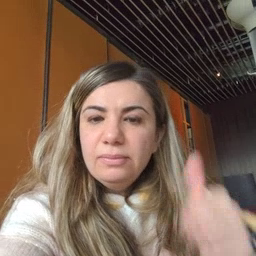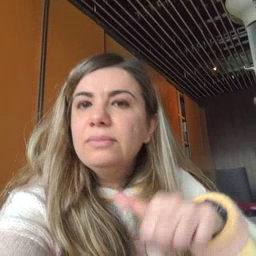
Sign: girl